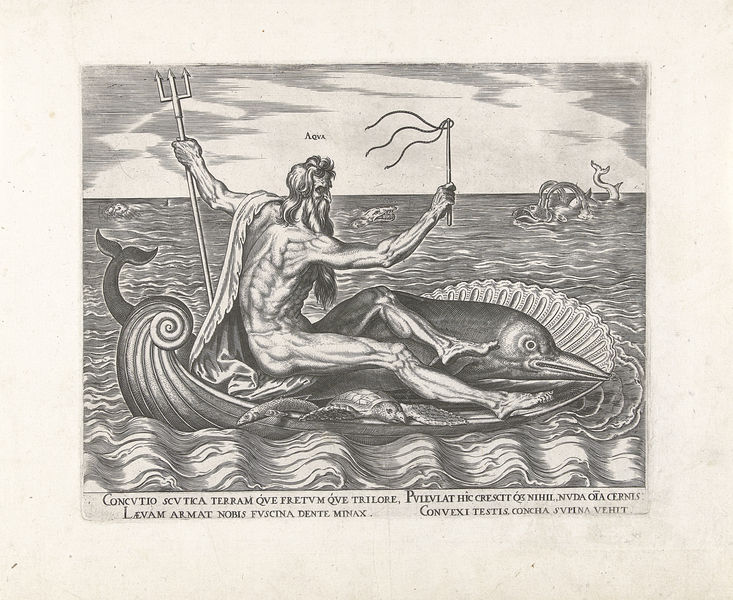
Titel: Water
Künstler: Philips Galle
Standort: Amsterdam
Institution: Rijksmuseum
Schlagwörter: mann, meer, nackt, wasser, bart, delphin, wellen, muskeln, inschrift, illustration, peitsche, fisch, muschel, wal, kupferstich, ungeheuer, gabel, fische, drohen, aqua, seemonster, seeungeheuer, delfin, neptun, dreizack